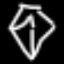
Label: diamond